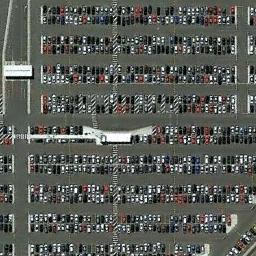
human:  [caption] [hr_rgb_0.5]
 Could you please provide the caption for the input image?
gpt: The parking lot is full of cars .

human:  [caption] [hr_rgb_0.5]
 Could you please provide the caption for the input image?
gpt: There are many different colored cars in the parking lot .

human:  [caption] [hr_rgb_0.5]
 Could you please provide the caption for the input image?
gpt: A quarter of the vehicles in the parking lot are red .

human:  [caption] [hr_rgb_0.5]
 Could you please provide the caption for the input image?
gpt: The parking lot has lots of cars arranged neatly in lines .

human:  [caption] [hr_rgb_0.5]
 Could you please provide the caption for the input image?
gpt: There are hundreds of cars on the parking lot .